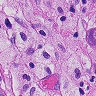
Metastatic tissue present: yes